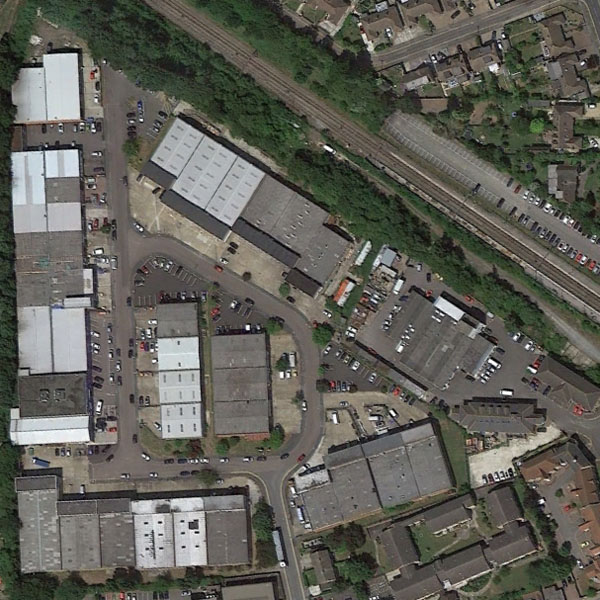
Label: Industrial